Field crop: maize
Growth stage: 2
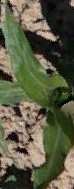
Species: maize